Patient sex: F
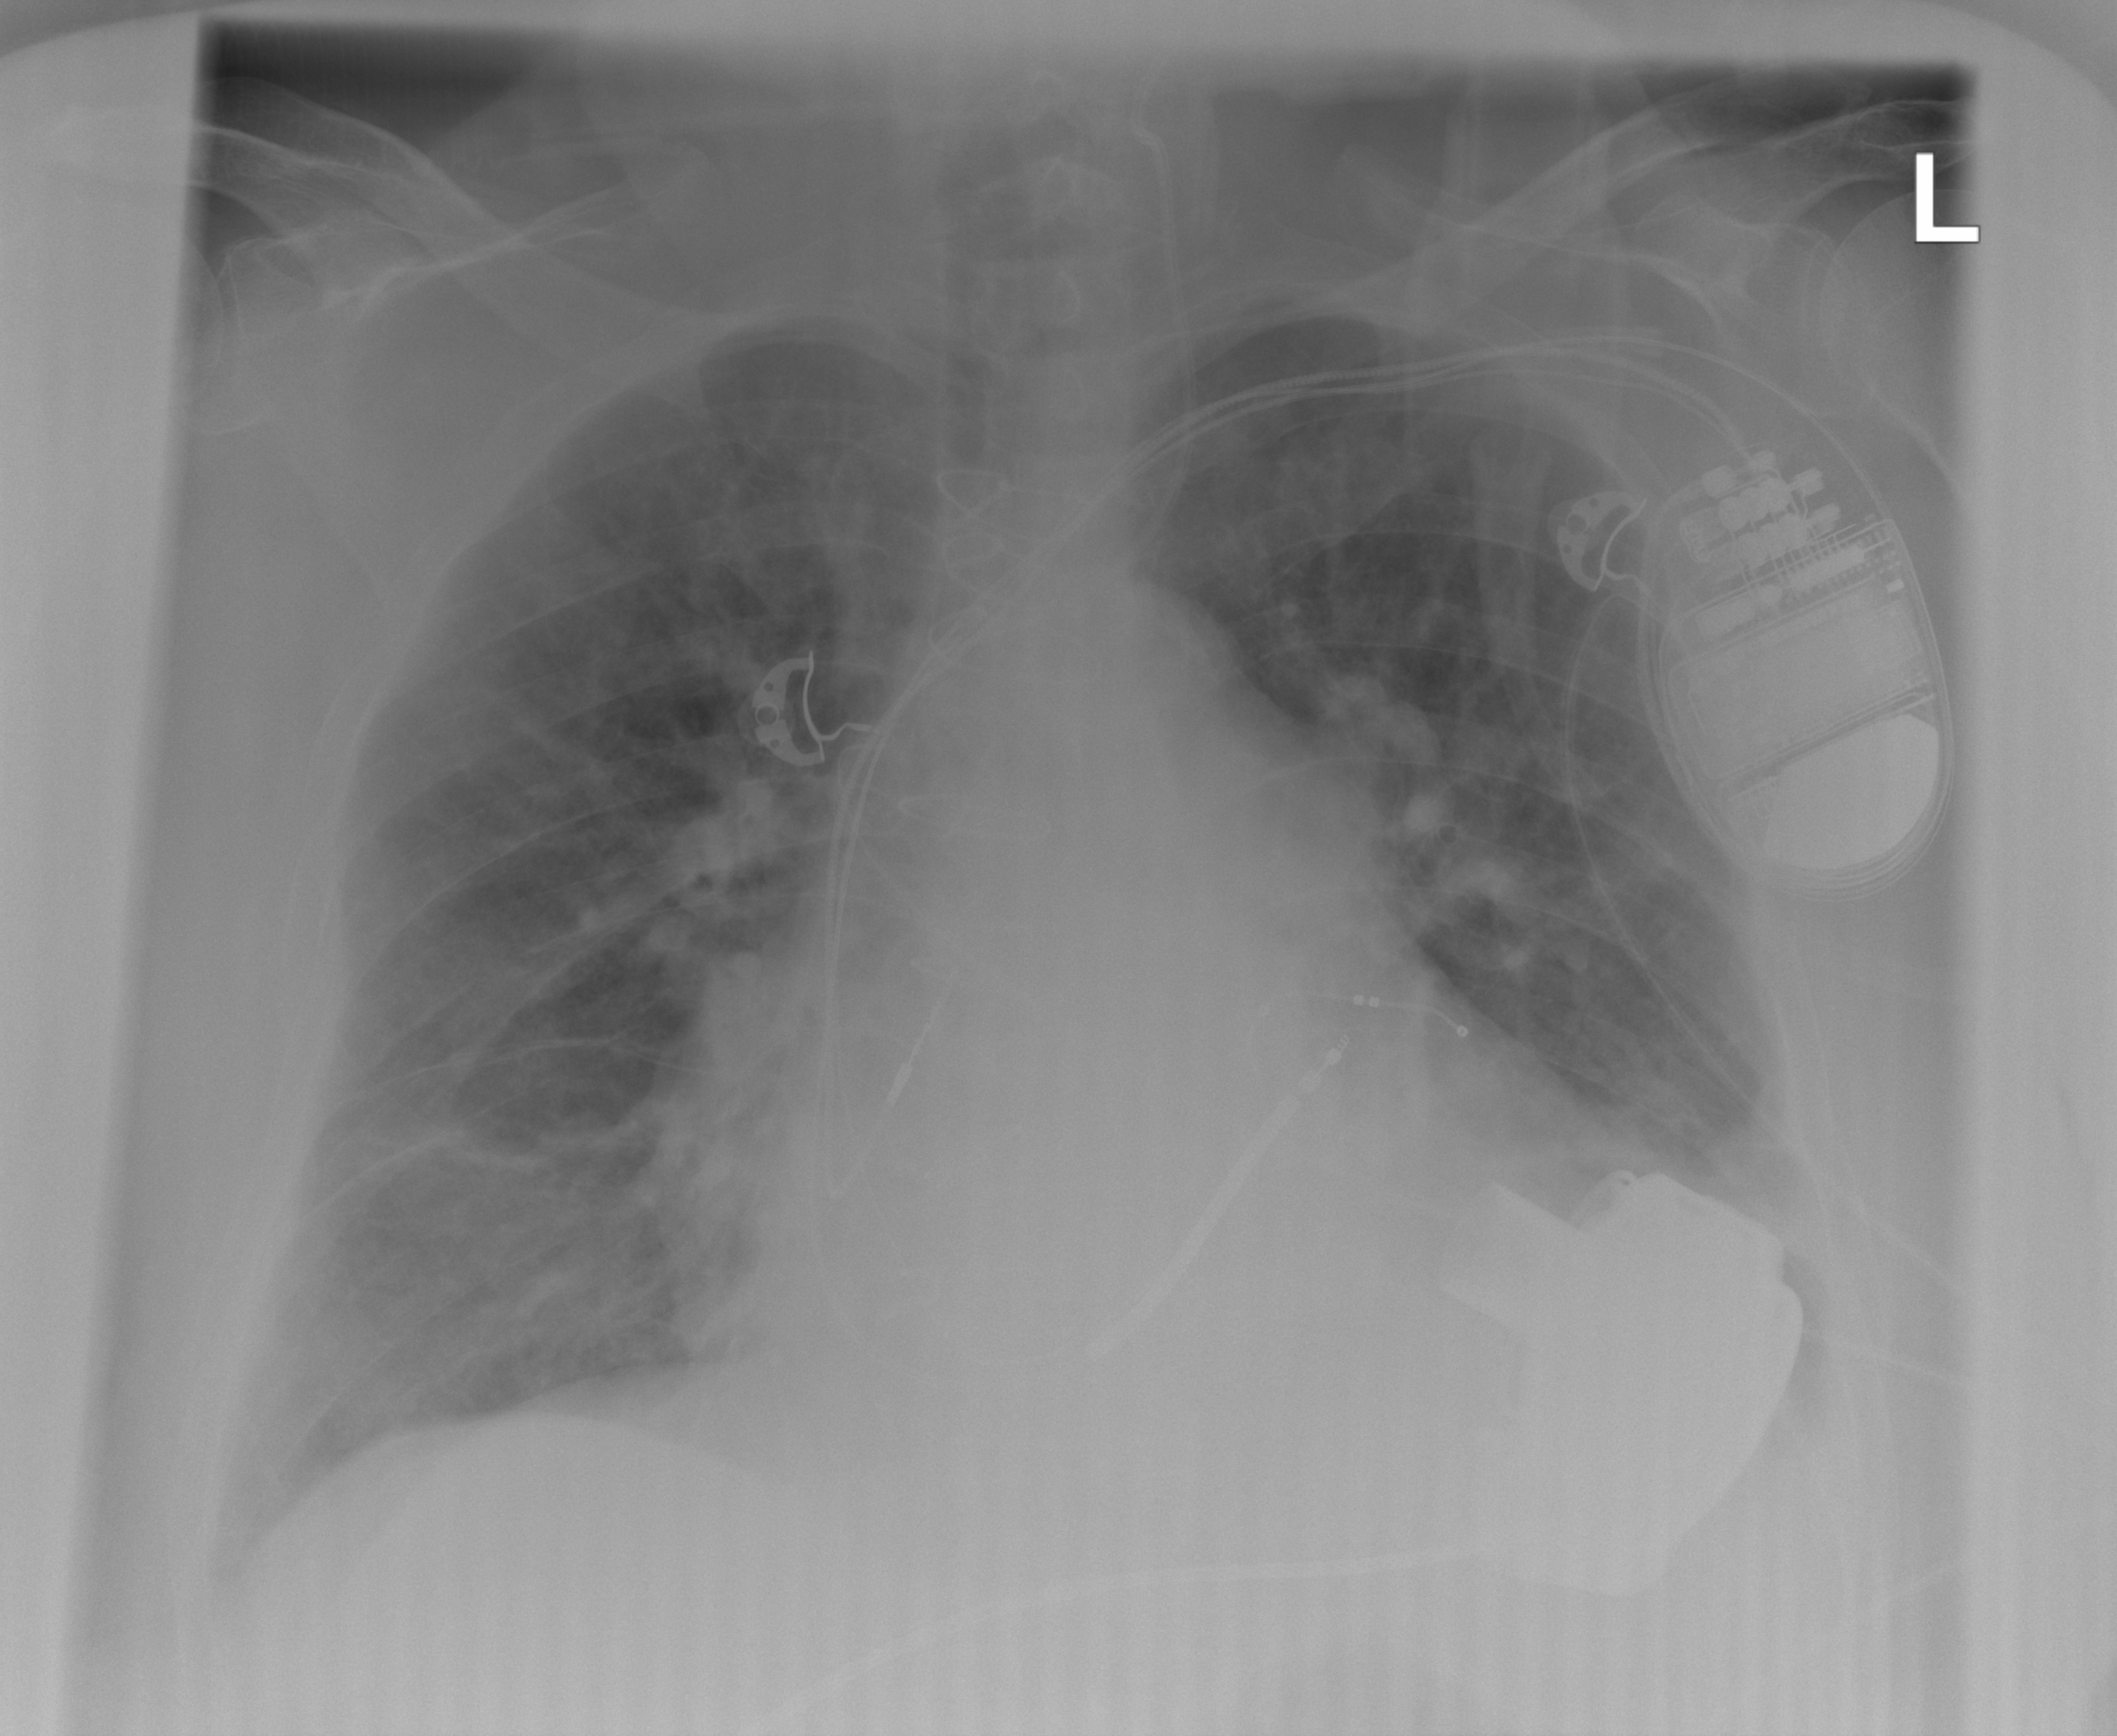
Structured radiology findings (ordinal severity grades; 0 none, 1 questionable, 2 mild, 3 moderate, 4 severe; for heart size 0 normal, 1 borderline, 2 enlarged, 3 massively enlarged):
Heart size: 2
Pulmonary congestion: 2
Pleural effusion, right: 1
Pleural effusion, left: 2
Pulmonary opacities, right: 3
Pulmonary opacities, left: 2
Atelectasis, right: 2
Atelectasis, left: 2